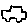
Label: car